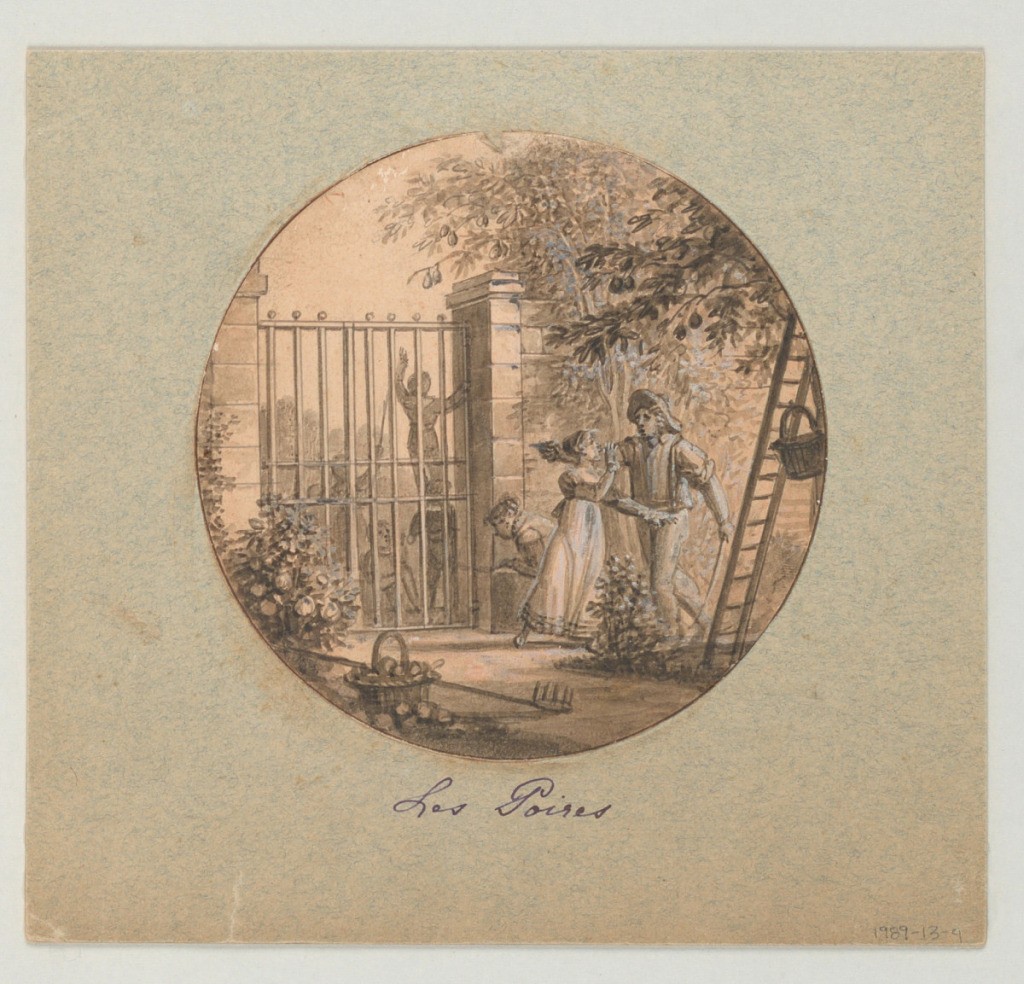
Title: Design for a Painted Porcelain Plate, Les Poires (Pears) from the Service des Objets de Dessert (Dessert Service)
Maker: Jean Charles Develly, French, 1783 - 1849
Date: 1819–20
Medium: Pen and brown, black ink, brush and brown, black wash, white gouache, red crayon on tan paper mounted on blue-gray paper
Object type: Drawing
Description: Design for a painted porcelain plate, rondel. A garden scene depicting pear trees at right with stone wall and gate at left middleground.  A figure of a gardener talks with a young woman while pointing to two children trying to reach the pears on tree limbs hanging outside the gate.  He appears to be telling her to stop them from stealing his pears.  A tall ladder with basket at right foreground leans against a tree.  A rake and pear-filled basket at left foreground lie on a dirt path.